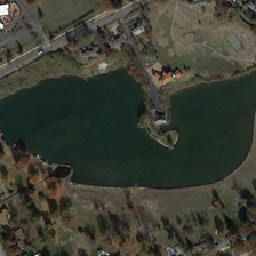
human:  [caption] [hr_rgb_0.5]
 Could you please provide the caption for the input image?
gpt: Some houses have a swimming pool around them.

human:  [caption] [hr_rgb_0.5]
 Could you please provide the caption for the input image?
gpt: Some houses are surrounded by pools.

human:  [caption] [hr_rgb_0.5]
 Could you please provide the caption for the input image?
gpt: There are several trees with green leaves and yellow trees.

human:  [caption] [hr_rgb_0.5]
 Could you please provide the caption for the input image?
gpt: Some houses are surrounded by a swimming pool.

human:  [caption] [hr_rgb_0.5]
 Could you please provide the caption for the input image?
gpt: There are some trees with green leaves and yellow leaves.